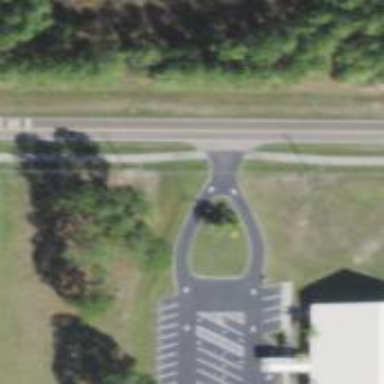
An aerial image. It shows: Unmarked crossing on the road.